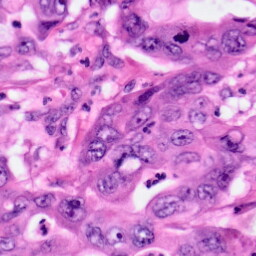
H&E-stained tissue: Pancreatic